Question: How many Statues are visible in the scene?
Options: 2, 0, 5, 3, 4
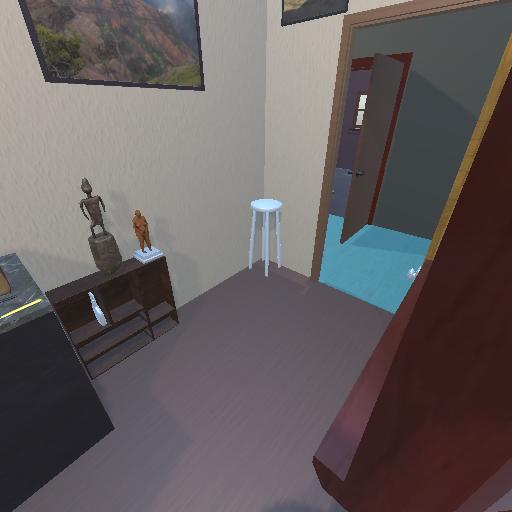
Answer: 2